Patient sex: F
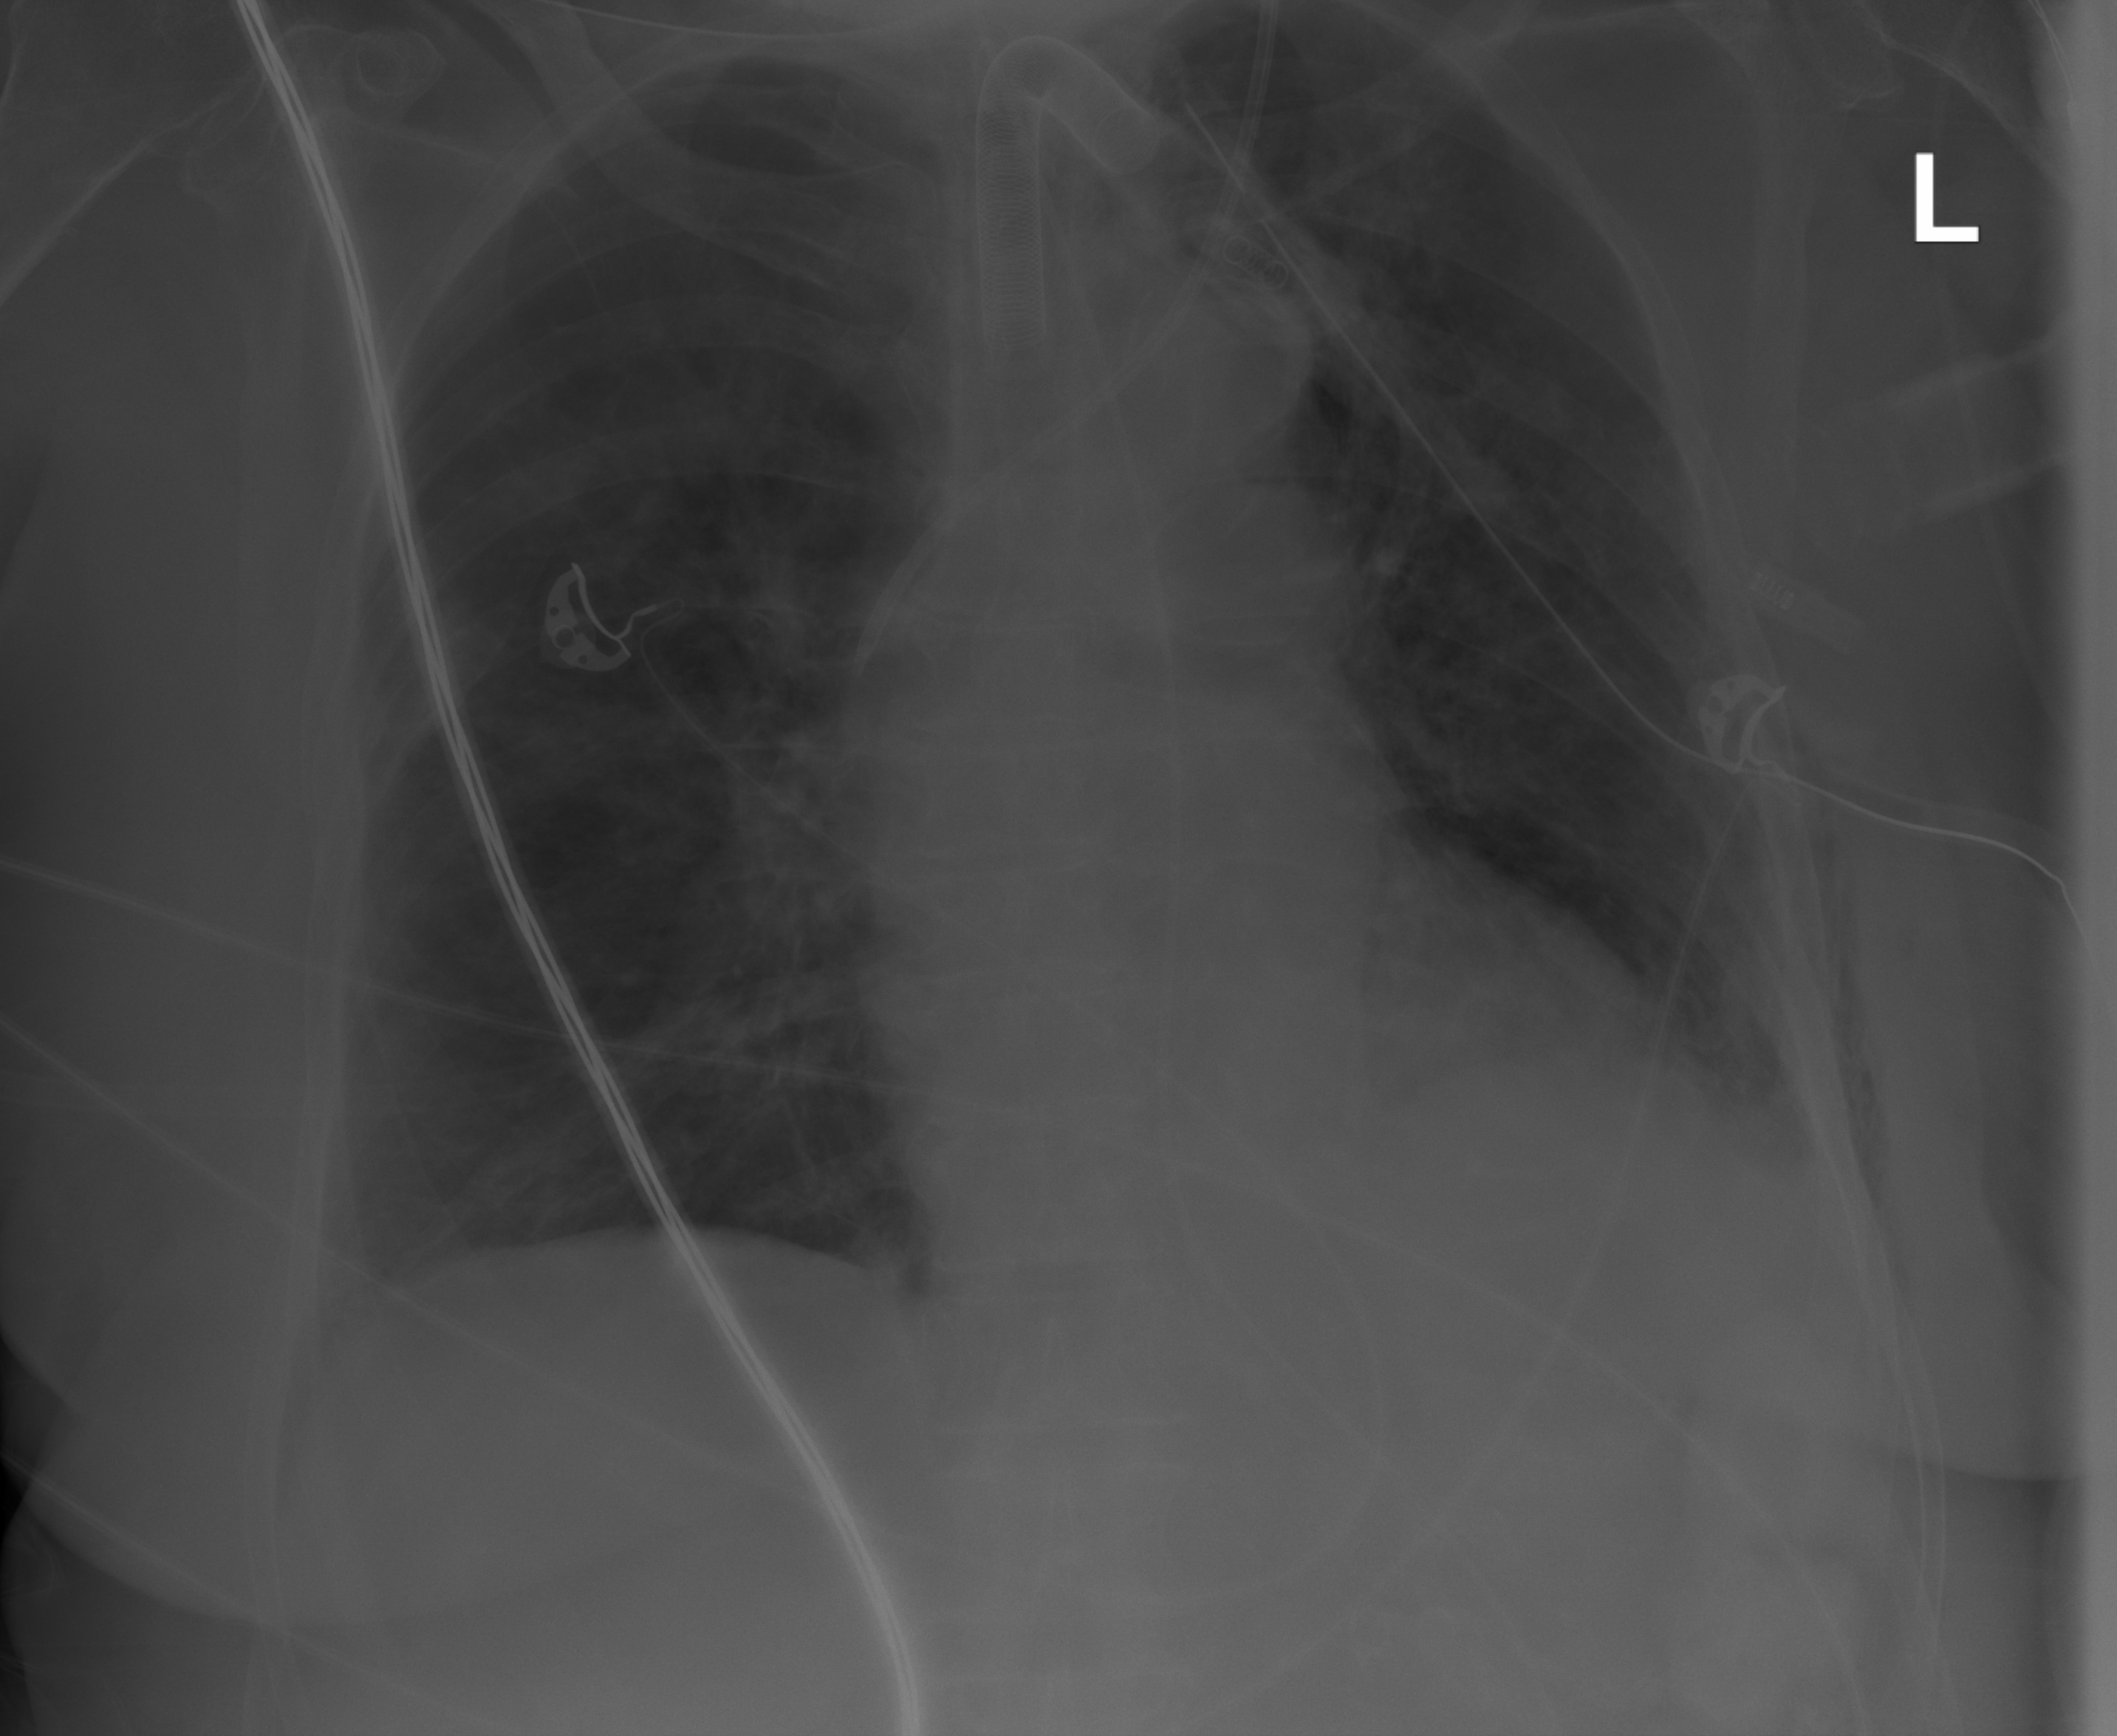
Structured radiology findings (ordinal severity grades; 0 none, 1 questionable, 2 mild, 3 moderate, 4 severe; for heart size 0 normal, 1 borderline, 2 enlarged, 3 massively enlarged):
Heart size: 0
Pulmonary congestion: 0
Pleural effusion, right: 2
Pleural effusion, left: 2
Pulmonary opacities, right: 2
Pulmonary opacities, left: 2
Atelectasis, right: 2
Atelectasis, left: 2